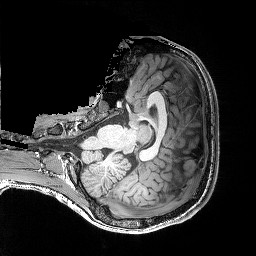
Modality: T1w
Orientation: axial
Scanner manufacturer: siemens
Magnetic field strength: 3 T
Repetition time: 2.25 s
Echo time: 0.00418 s